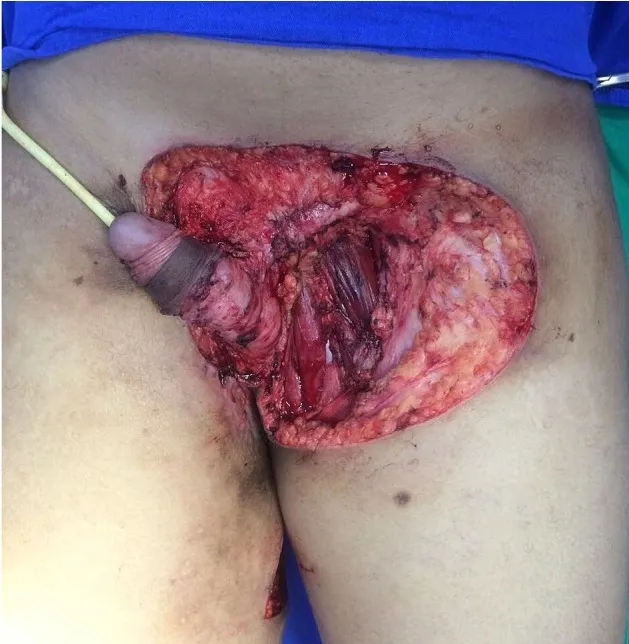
Aspect after resection of inguinal low grade fibromyxoid sarcoma involving the scrotum.
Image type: medical_photograph (other_medical_photograph)